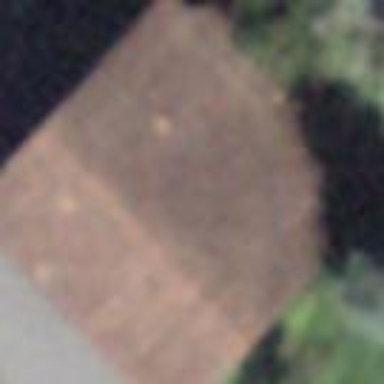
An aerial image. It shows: Barn.